Chest X-ray:
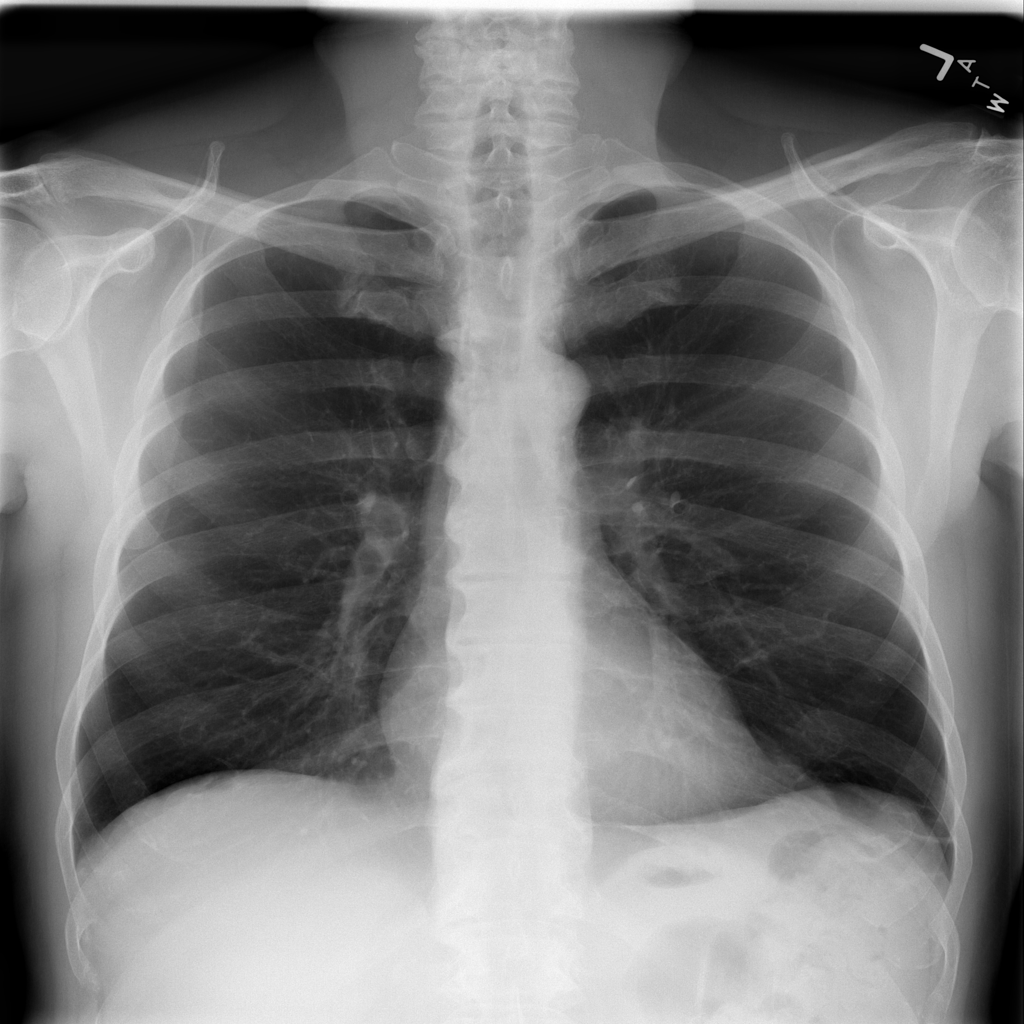
Findings: Atelectasis
No abnormal finding: no